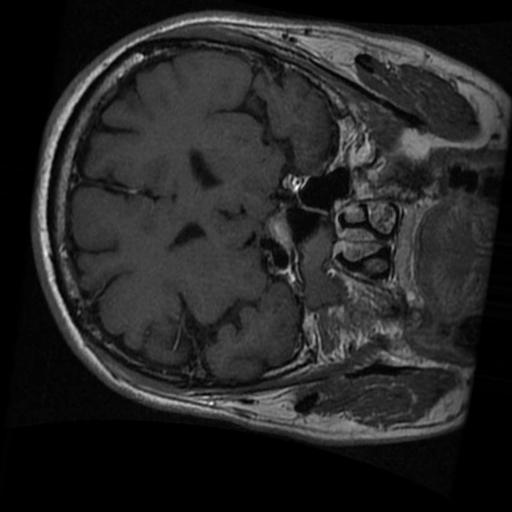
Label: brain_tumor